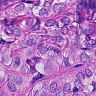
Metastatic tissue present: yes